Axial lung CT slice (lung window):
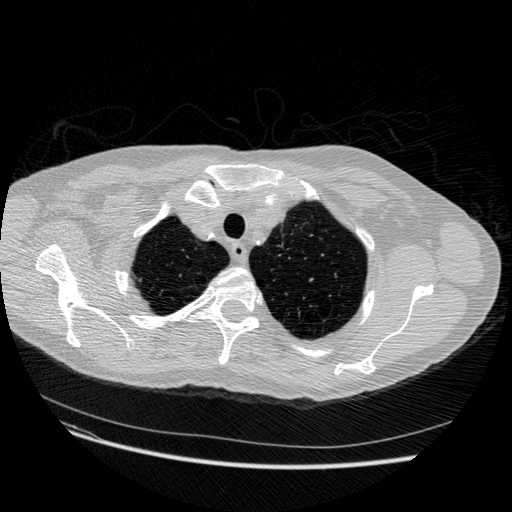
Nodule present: no